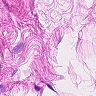
Metastatic tissue present: no